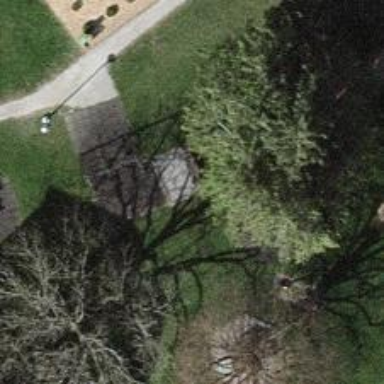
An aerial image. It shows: Grassy playground.